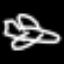
Label: airplane